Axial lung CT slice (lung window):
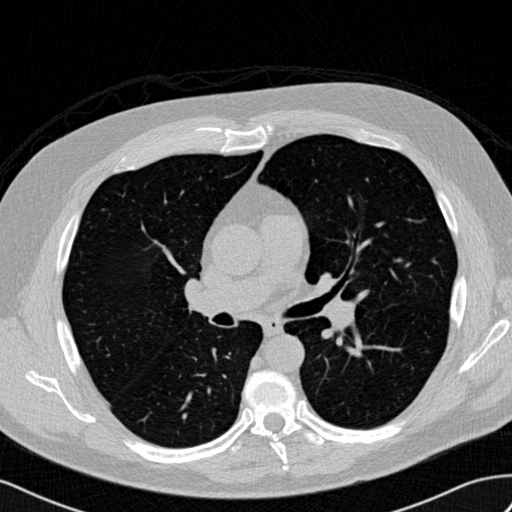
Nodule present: no